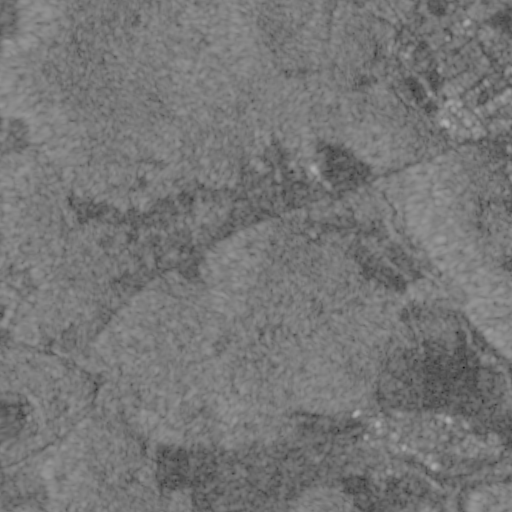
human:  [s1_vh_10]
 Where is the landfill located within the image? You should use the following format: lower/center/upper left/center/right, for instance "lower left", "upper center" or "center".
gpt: The landfill is located in the lower left of the image.
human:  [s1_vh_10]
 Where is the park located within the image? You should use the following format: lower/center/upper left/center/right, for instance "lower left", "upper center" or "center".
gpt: The park is located in the right of the image.
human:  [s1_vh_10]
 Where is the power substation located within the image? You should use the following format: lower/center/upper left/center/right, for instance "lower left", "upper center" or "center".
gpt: The power substation is located in the lower right of the image.
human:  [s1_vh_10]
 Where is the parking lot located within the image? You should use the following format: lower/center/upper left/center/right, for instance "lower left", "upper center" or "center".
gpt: There is no parking lot in the image.

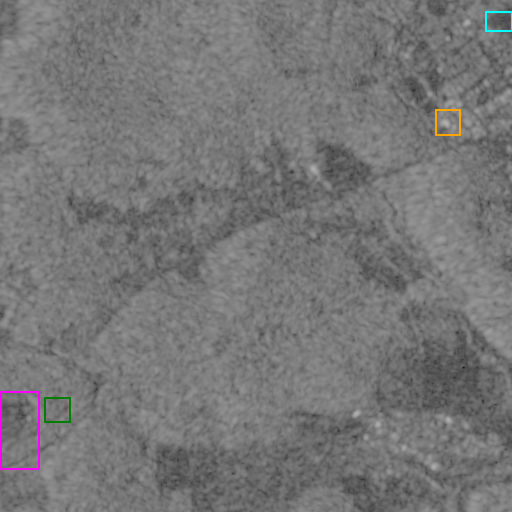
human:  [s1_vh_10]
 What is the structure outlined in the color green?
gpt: The structure outlined in green is a landfill.
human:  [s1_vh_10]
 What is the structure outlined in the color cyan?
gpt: The structure outlined in cyan is a park.
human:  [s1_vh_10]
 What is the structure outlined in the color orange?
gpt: The structure outlined in orange is a parking lot.
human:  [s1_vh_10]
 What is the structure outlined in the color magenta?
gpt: The structure outlined in magenta is a quarry.
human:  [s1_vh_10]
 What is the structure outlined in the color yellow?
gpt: There is no yellow outline.